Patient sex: M
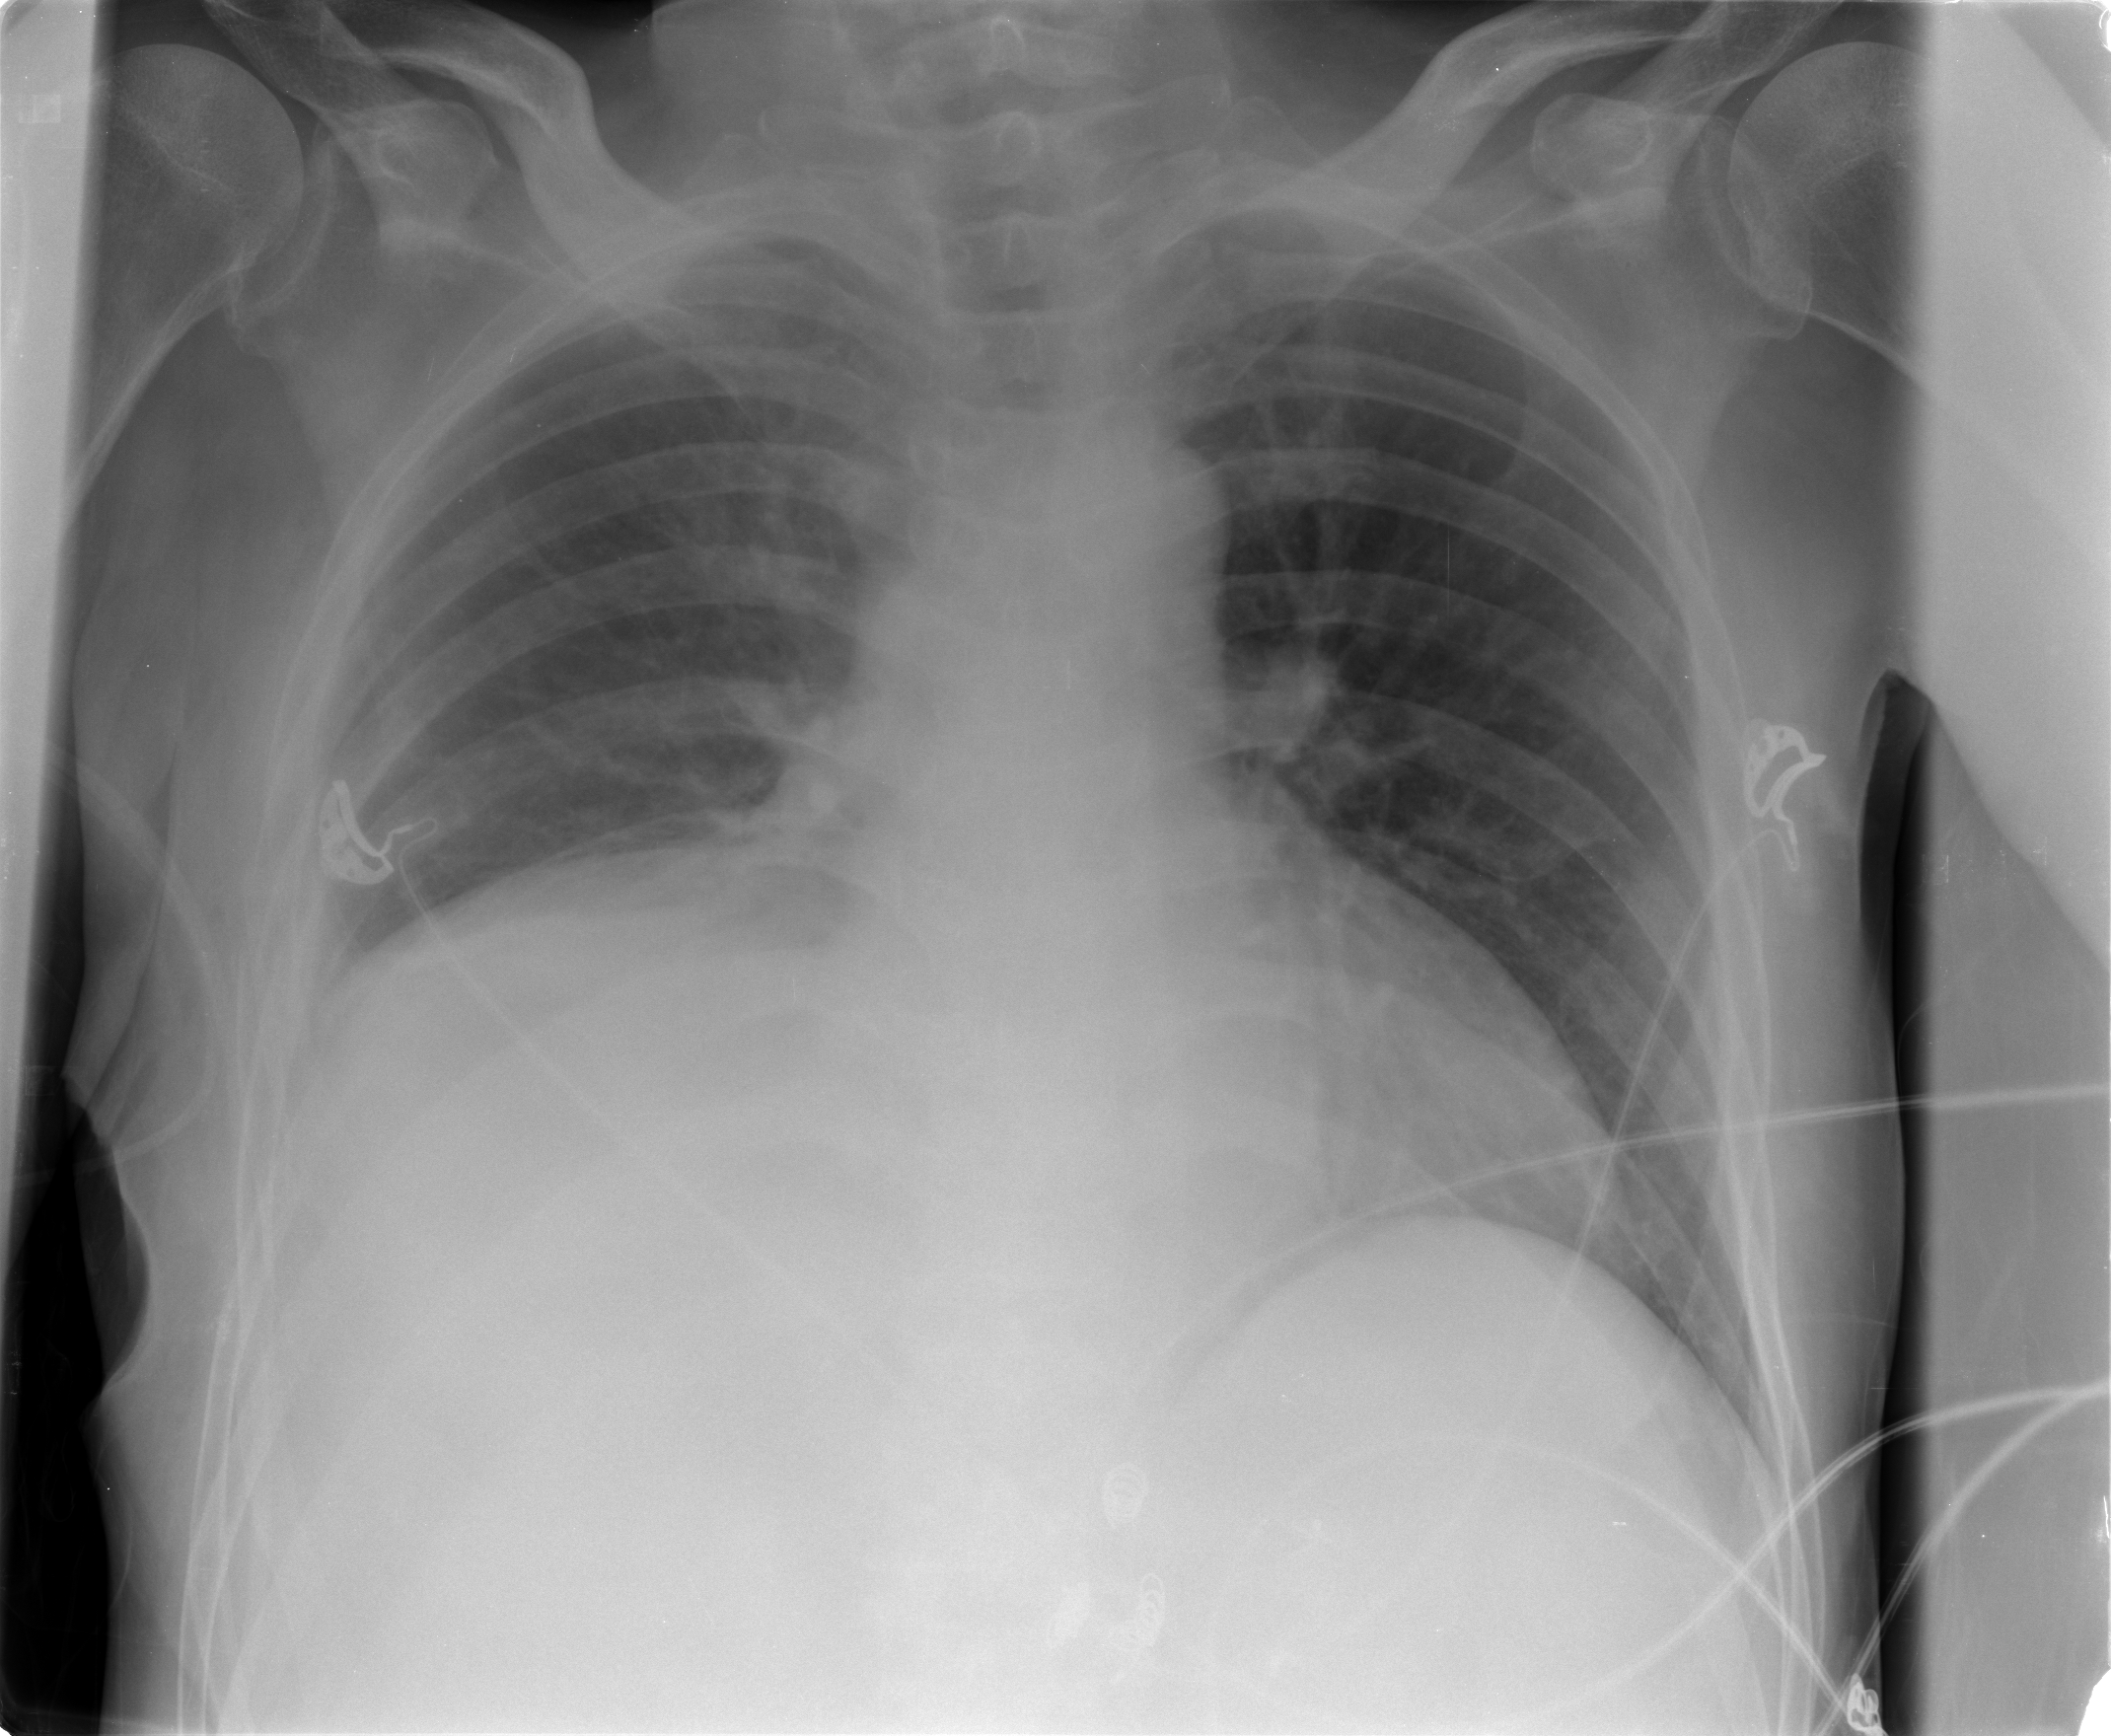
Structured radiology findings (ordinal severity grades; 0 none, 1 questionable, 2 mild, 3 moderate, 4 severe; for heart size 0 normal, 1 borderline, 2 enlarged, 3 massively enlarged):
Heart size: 1
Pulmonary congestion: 2
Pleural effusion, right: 0
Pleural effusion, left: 0
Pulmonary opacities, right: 1
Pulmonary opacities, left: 0
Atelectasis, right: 2
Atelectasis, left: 0